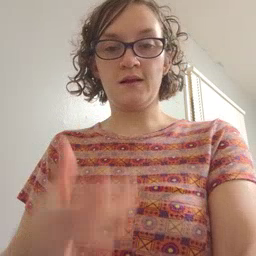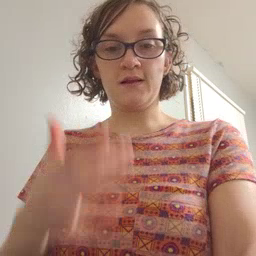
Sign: tongue